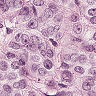
Metastatic tissue present: yes